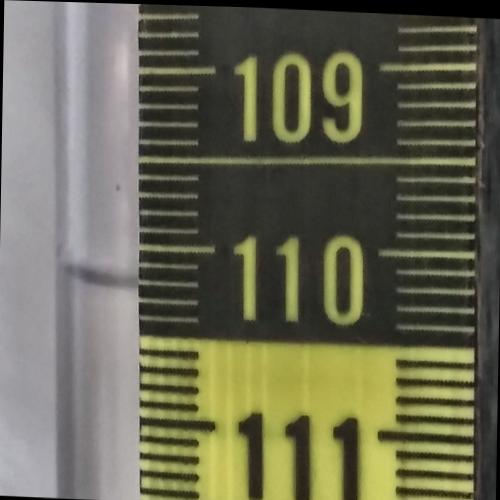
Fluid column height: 110.2 cm